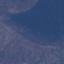
Land use / land cover class: HerbaceousVegetation